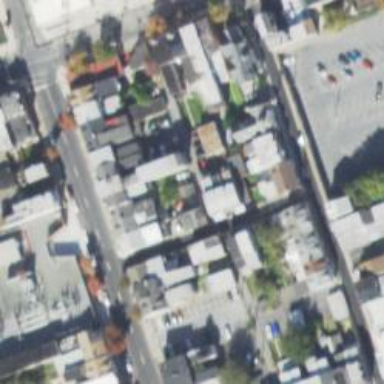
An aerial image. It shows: Alleyway designated as service road.